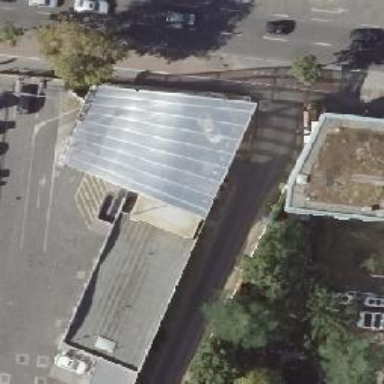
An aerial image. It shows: Car wash facility.